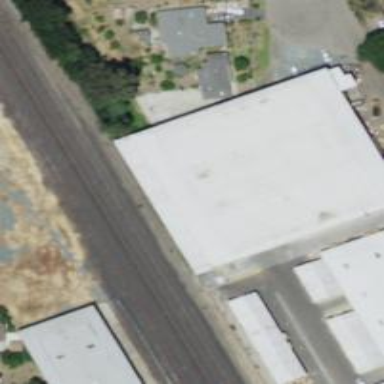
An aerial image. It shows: Warehouse.